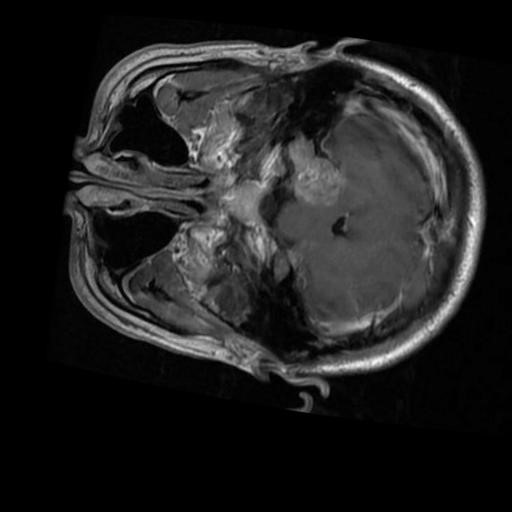
Label: brain_menin